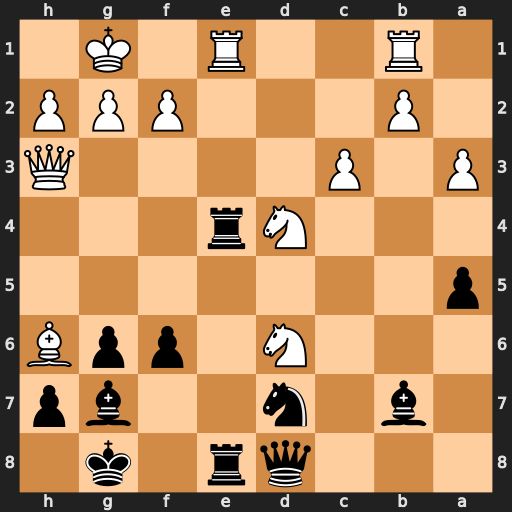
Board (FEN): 3qr1k1/1b1n2bp/3N1ppB/p7/3Nr3/P1P4Q/1P3PPP/1R2R1K1
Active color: b
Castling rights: -
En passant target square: -
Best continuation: Rxe1+ Rxe1 Rxe1#